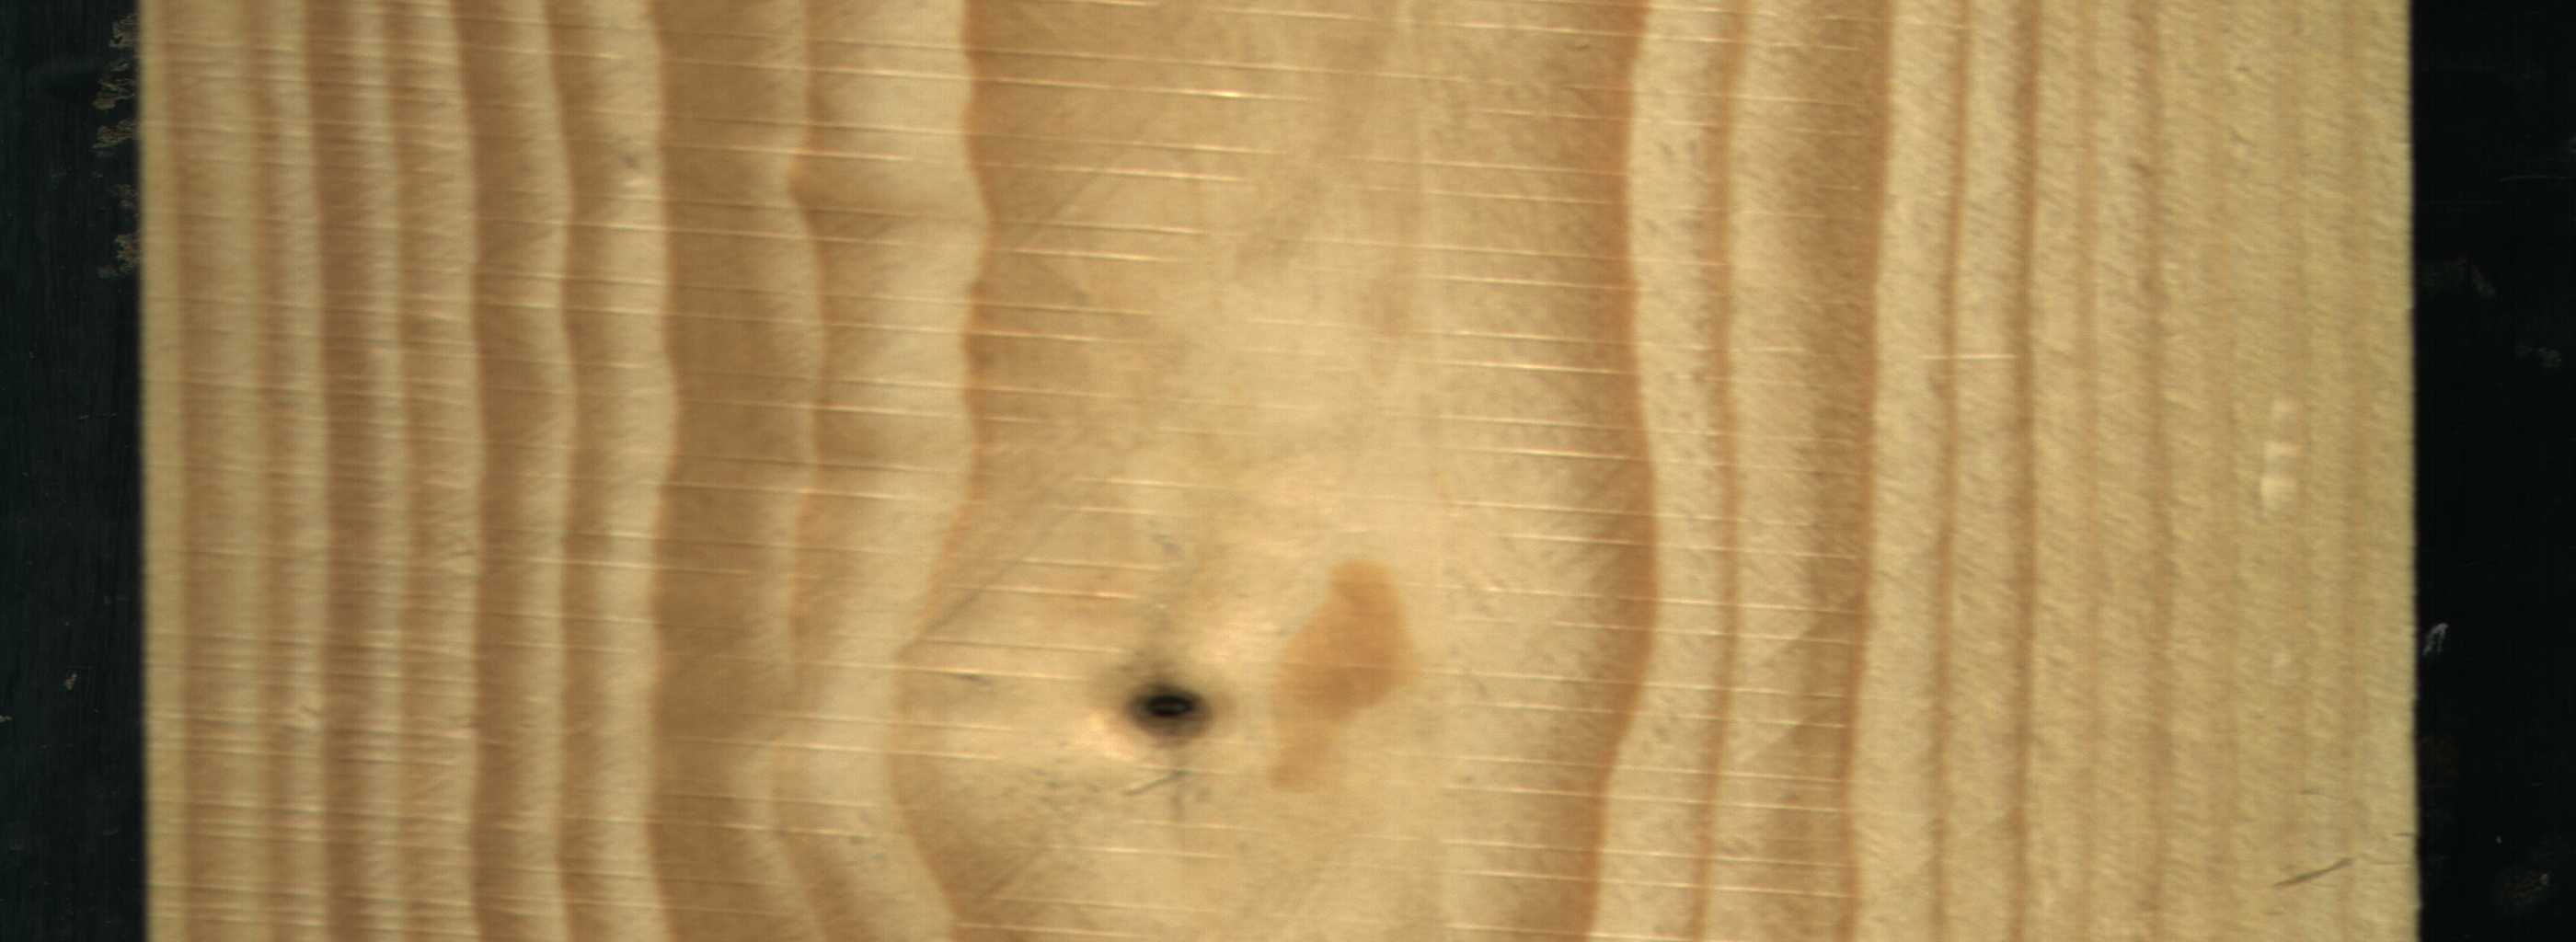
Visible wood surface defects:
Dead_Knot